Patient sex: M
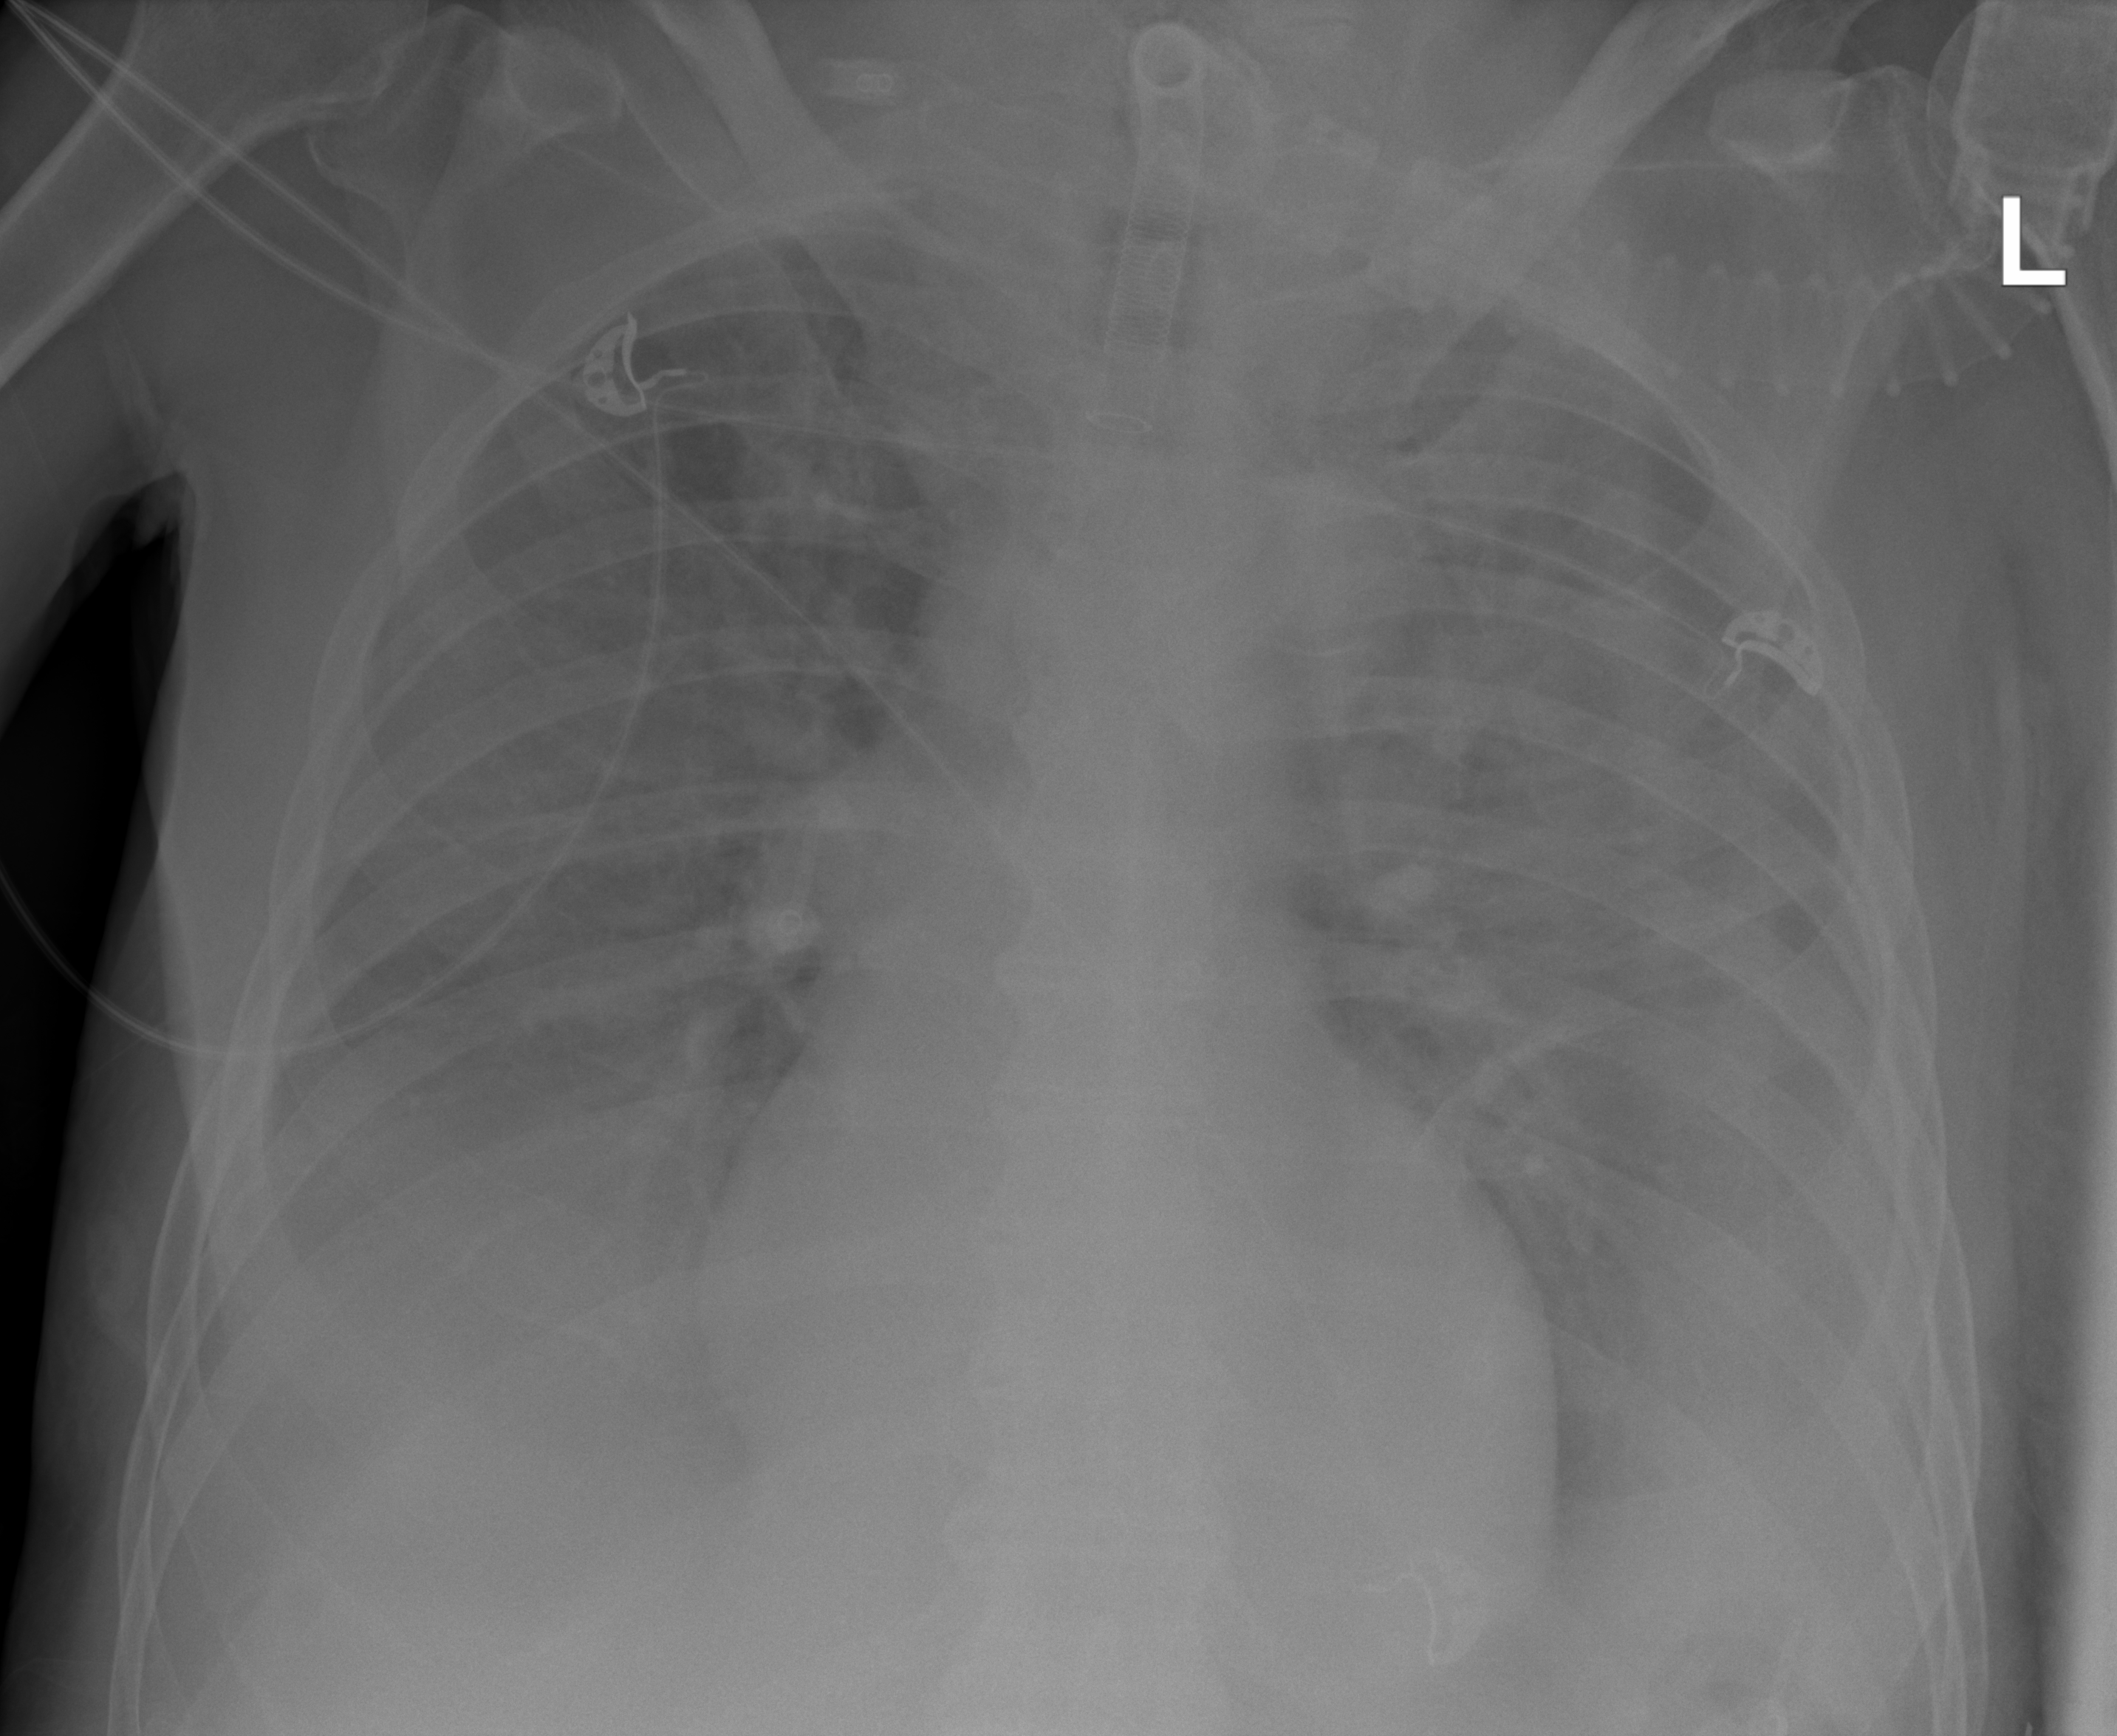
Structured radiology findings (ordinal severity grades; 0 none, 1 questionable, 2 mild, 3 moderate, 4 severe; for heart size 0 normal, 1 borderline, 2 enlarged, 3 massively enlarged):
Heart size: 1
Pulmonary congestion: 2
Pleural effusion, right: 3
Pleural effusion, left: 4
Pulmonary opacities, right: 0
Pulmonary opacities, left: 0
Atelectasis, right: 2
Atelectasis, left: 2